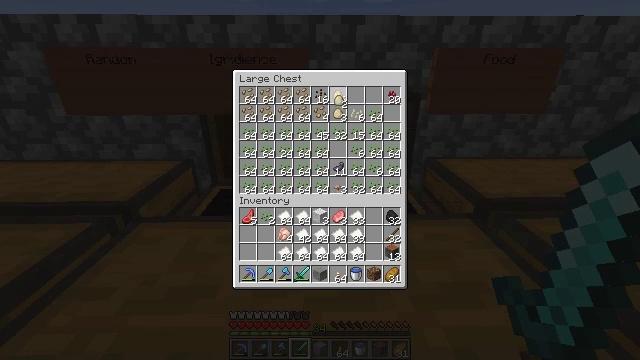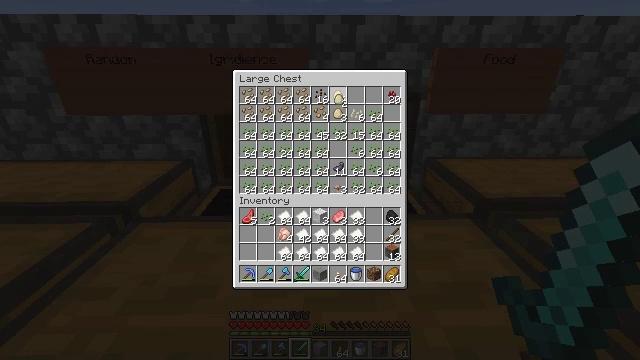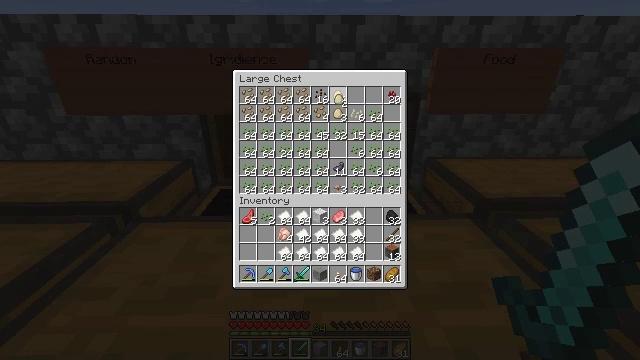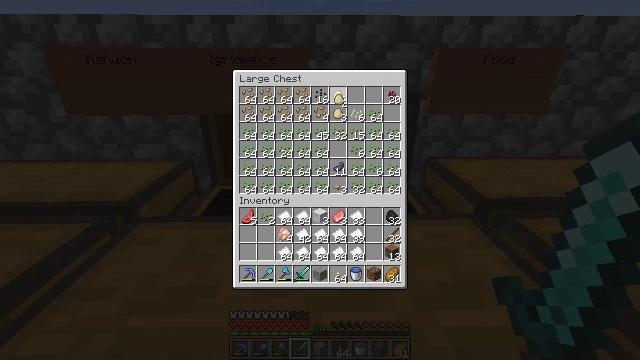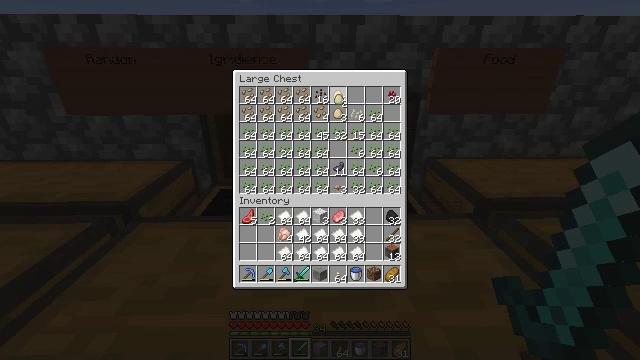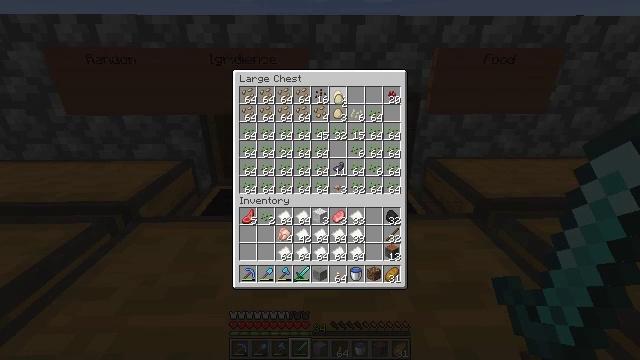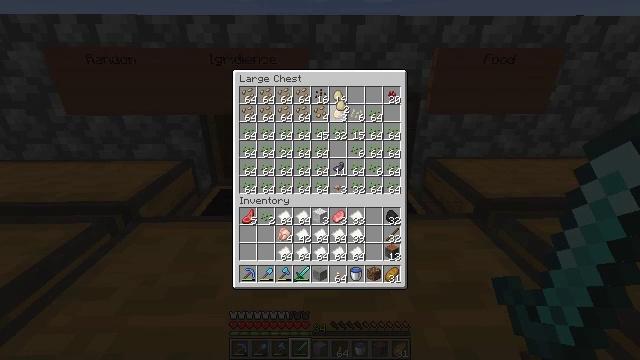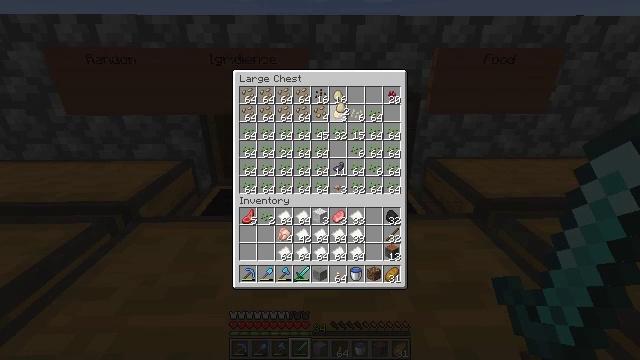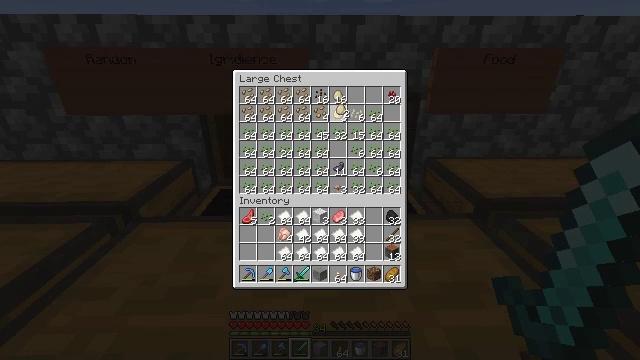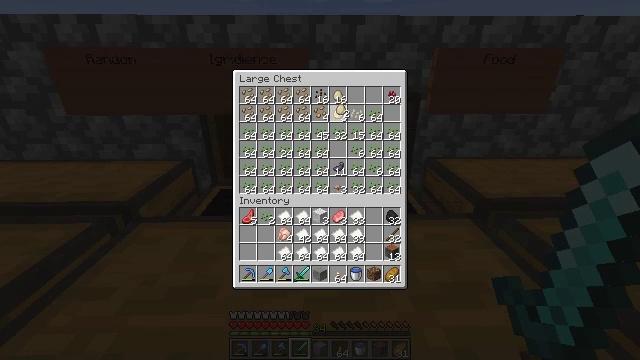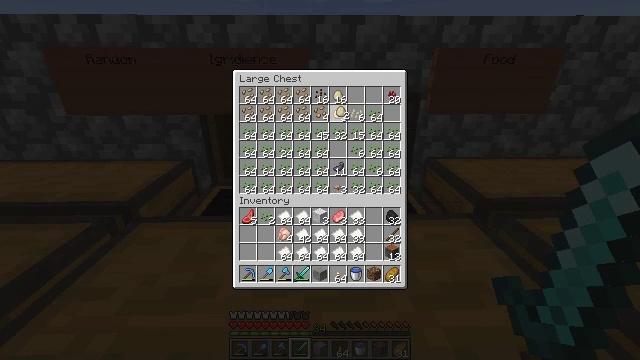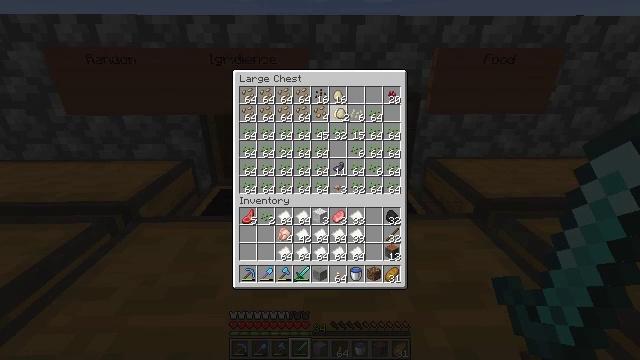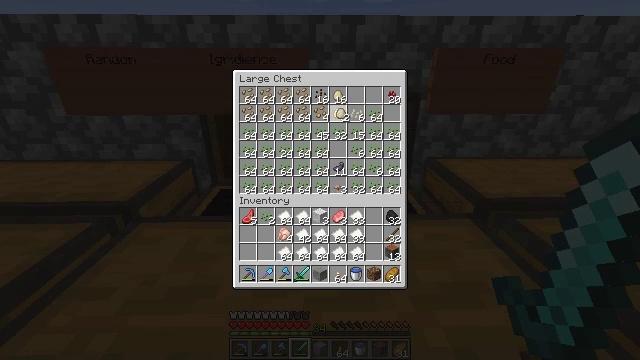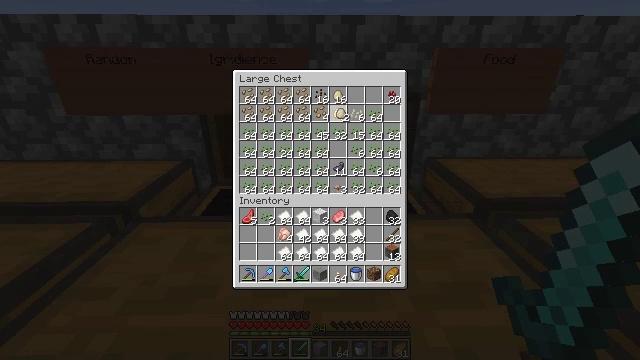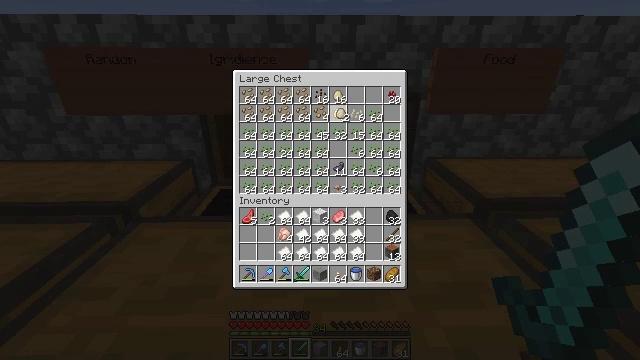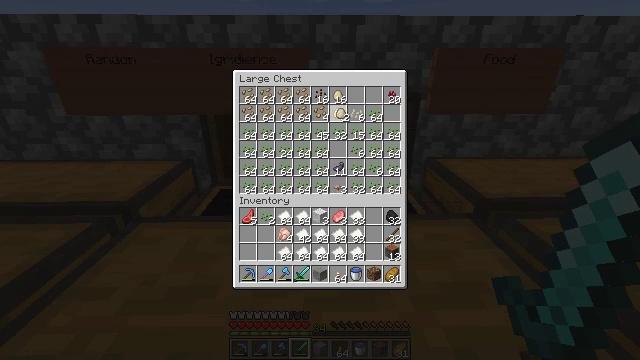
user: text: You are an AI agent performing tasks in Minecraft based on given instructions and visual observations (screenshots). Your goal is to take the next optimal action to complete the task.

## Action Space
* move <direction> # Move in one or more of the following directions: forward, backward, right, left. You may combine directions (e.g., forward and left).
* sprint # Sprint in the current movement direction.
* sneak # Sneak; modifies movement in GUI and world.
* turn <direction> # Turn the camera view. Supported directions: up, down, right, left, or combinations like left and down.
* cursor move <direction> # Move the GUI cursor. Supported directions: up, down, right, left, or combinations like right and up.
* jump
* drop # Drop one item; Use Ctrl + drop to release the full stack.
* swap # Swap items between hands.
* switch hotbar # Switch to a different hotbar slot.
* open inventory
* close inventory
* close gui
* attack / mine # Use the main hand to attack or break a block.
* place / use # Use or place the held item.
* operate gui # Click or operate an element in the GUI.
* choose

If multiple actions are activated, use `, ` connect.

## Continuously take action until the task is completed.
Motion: motion action
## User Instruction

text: Make melon seeds in the crafting table.
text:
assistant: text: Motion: no_op
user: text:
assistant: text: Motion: no_op
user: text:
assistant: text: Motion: operate gui
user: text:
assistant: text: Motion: operate gui
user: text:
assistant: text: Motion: no_op
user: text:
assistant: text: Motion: no_op
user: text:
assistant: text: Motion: no_op
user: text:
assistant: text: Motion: no_op
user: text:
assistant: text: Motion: no_op
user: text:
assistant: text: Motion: no_op
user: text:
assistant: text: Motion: no_op
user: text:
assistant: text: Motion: no_op
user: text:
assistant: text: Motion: no_op
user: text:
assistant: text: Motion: operate gui
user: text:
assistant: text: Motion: operate gui
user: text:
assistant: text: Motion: operate gui
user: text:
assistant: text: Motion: no_op
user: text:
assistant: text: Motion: no_op
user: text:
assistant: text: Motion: no_op
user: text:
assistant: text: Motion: no_op
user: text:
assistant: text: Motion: cursor move up
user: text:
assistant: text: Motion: cursor move up
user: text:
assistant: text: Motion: no_op
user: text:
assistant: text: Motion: no_op
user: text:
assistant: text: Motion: no_op
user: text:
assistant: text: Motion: no_op
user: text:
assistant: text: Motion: no_op
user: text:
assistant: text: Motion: cursor move down
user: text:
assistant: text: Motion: cursor move down
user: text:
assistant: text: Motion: no_op